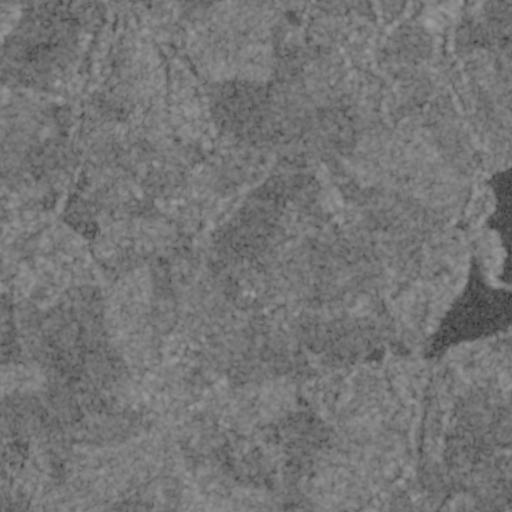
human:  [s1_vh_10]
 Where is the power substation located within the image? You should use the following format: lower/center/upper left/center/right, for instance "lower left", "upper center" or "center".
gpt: The power substation is located in the lower center of the image.
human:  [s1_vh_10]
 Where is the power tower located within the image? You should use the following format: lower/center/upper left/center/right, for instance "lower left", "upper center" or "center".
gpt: The power tower is located in the lower left of the image.
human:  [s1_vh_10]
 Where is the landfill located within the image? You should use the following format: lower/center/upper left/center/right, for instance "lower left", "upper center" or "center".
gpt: There is no landfill in the image.

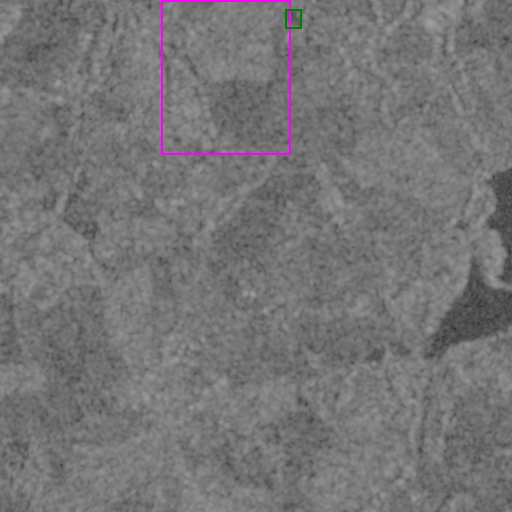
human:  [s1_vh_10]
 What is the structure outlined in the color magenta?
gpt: The structure outlined in magenta is a crop field.
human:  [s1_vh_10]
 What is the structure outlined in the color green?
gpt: The structure outlined in green is a park.
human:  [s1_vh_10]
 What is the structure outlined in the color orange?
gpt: There is no orange outline.